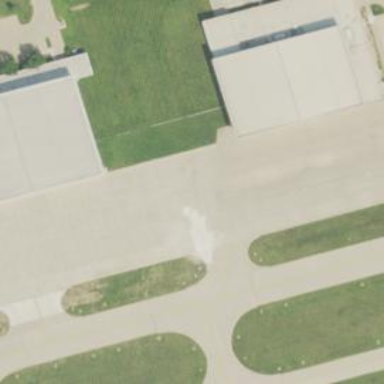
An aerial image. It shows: Image of taxiway at airport.